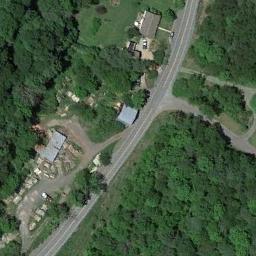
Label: freeway